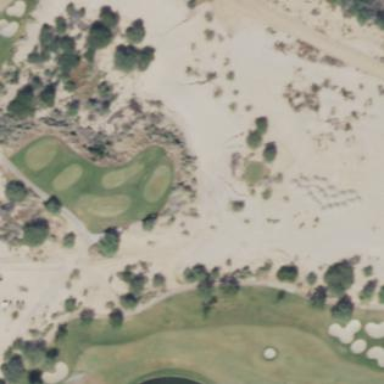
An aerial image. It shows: Area with grass used as rough in golf course.